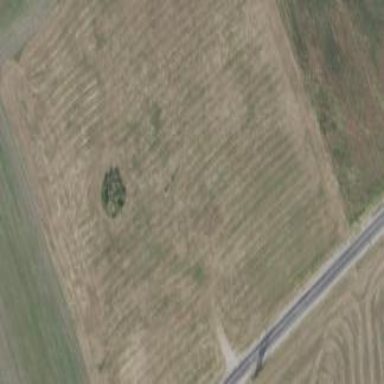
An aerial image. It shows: Grassy plot in green zone.